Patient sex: M
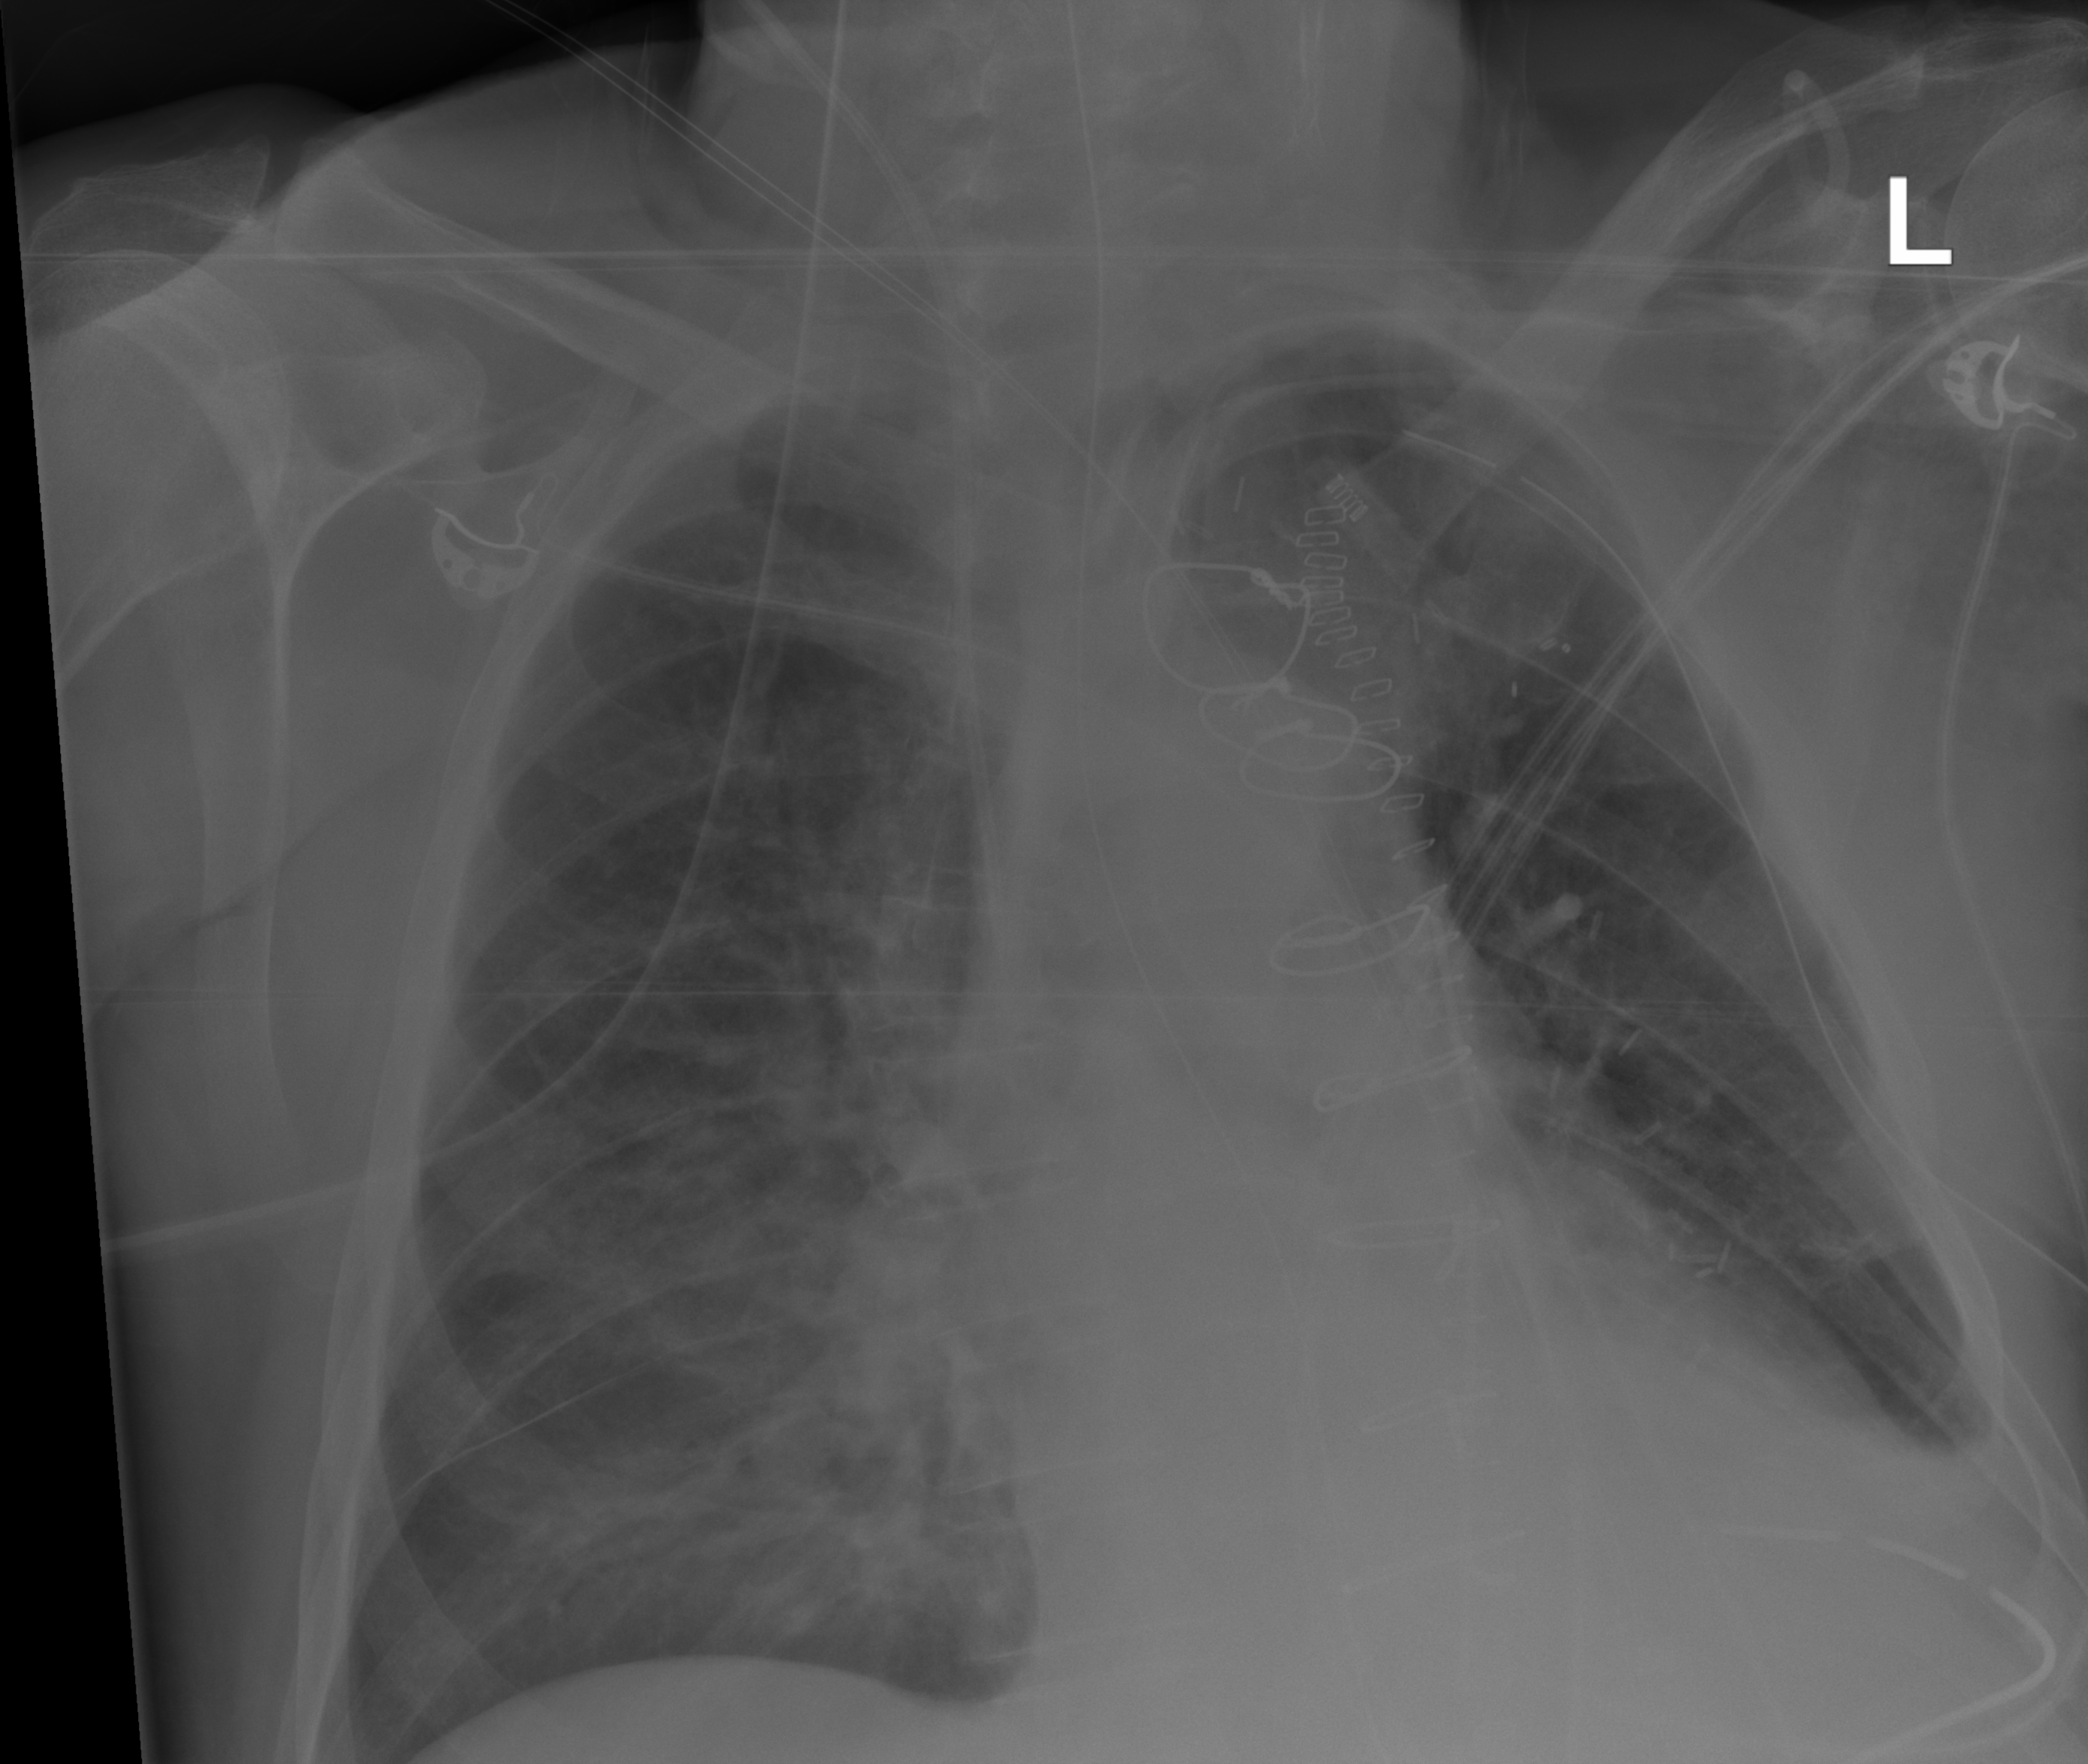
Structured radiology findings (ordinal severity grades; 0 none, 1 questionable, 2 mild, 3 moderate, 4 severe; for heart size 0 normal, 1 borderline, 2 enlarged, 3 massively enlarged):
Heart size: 1
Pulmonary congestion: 2
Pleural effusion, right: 0
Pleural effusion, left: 1
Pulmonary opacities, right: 2
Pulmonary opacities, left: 2
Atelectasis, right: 2
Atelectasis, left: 2